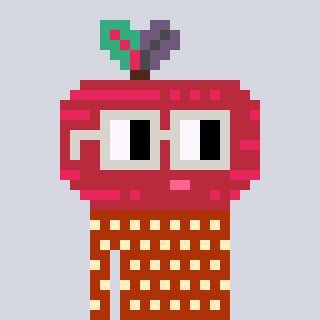
a pixel art character with square light gray glasses, a beet-shaped head and a hotbrown-colored body on a cool background